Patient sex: F
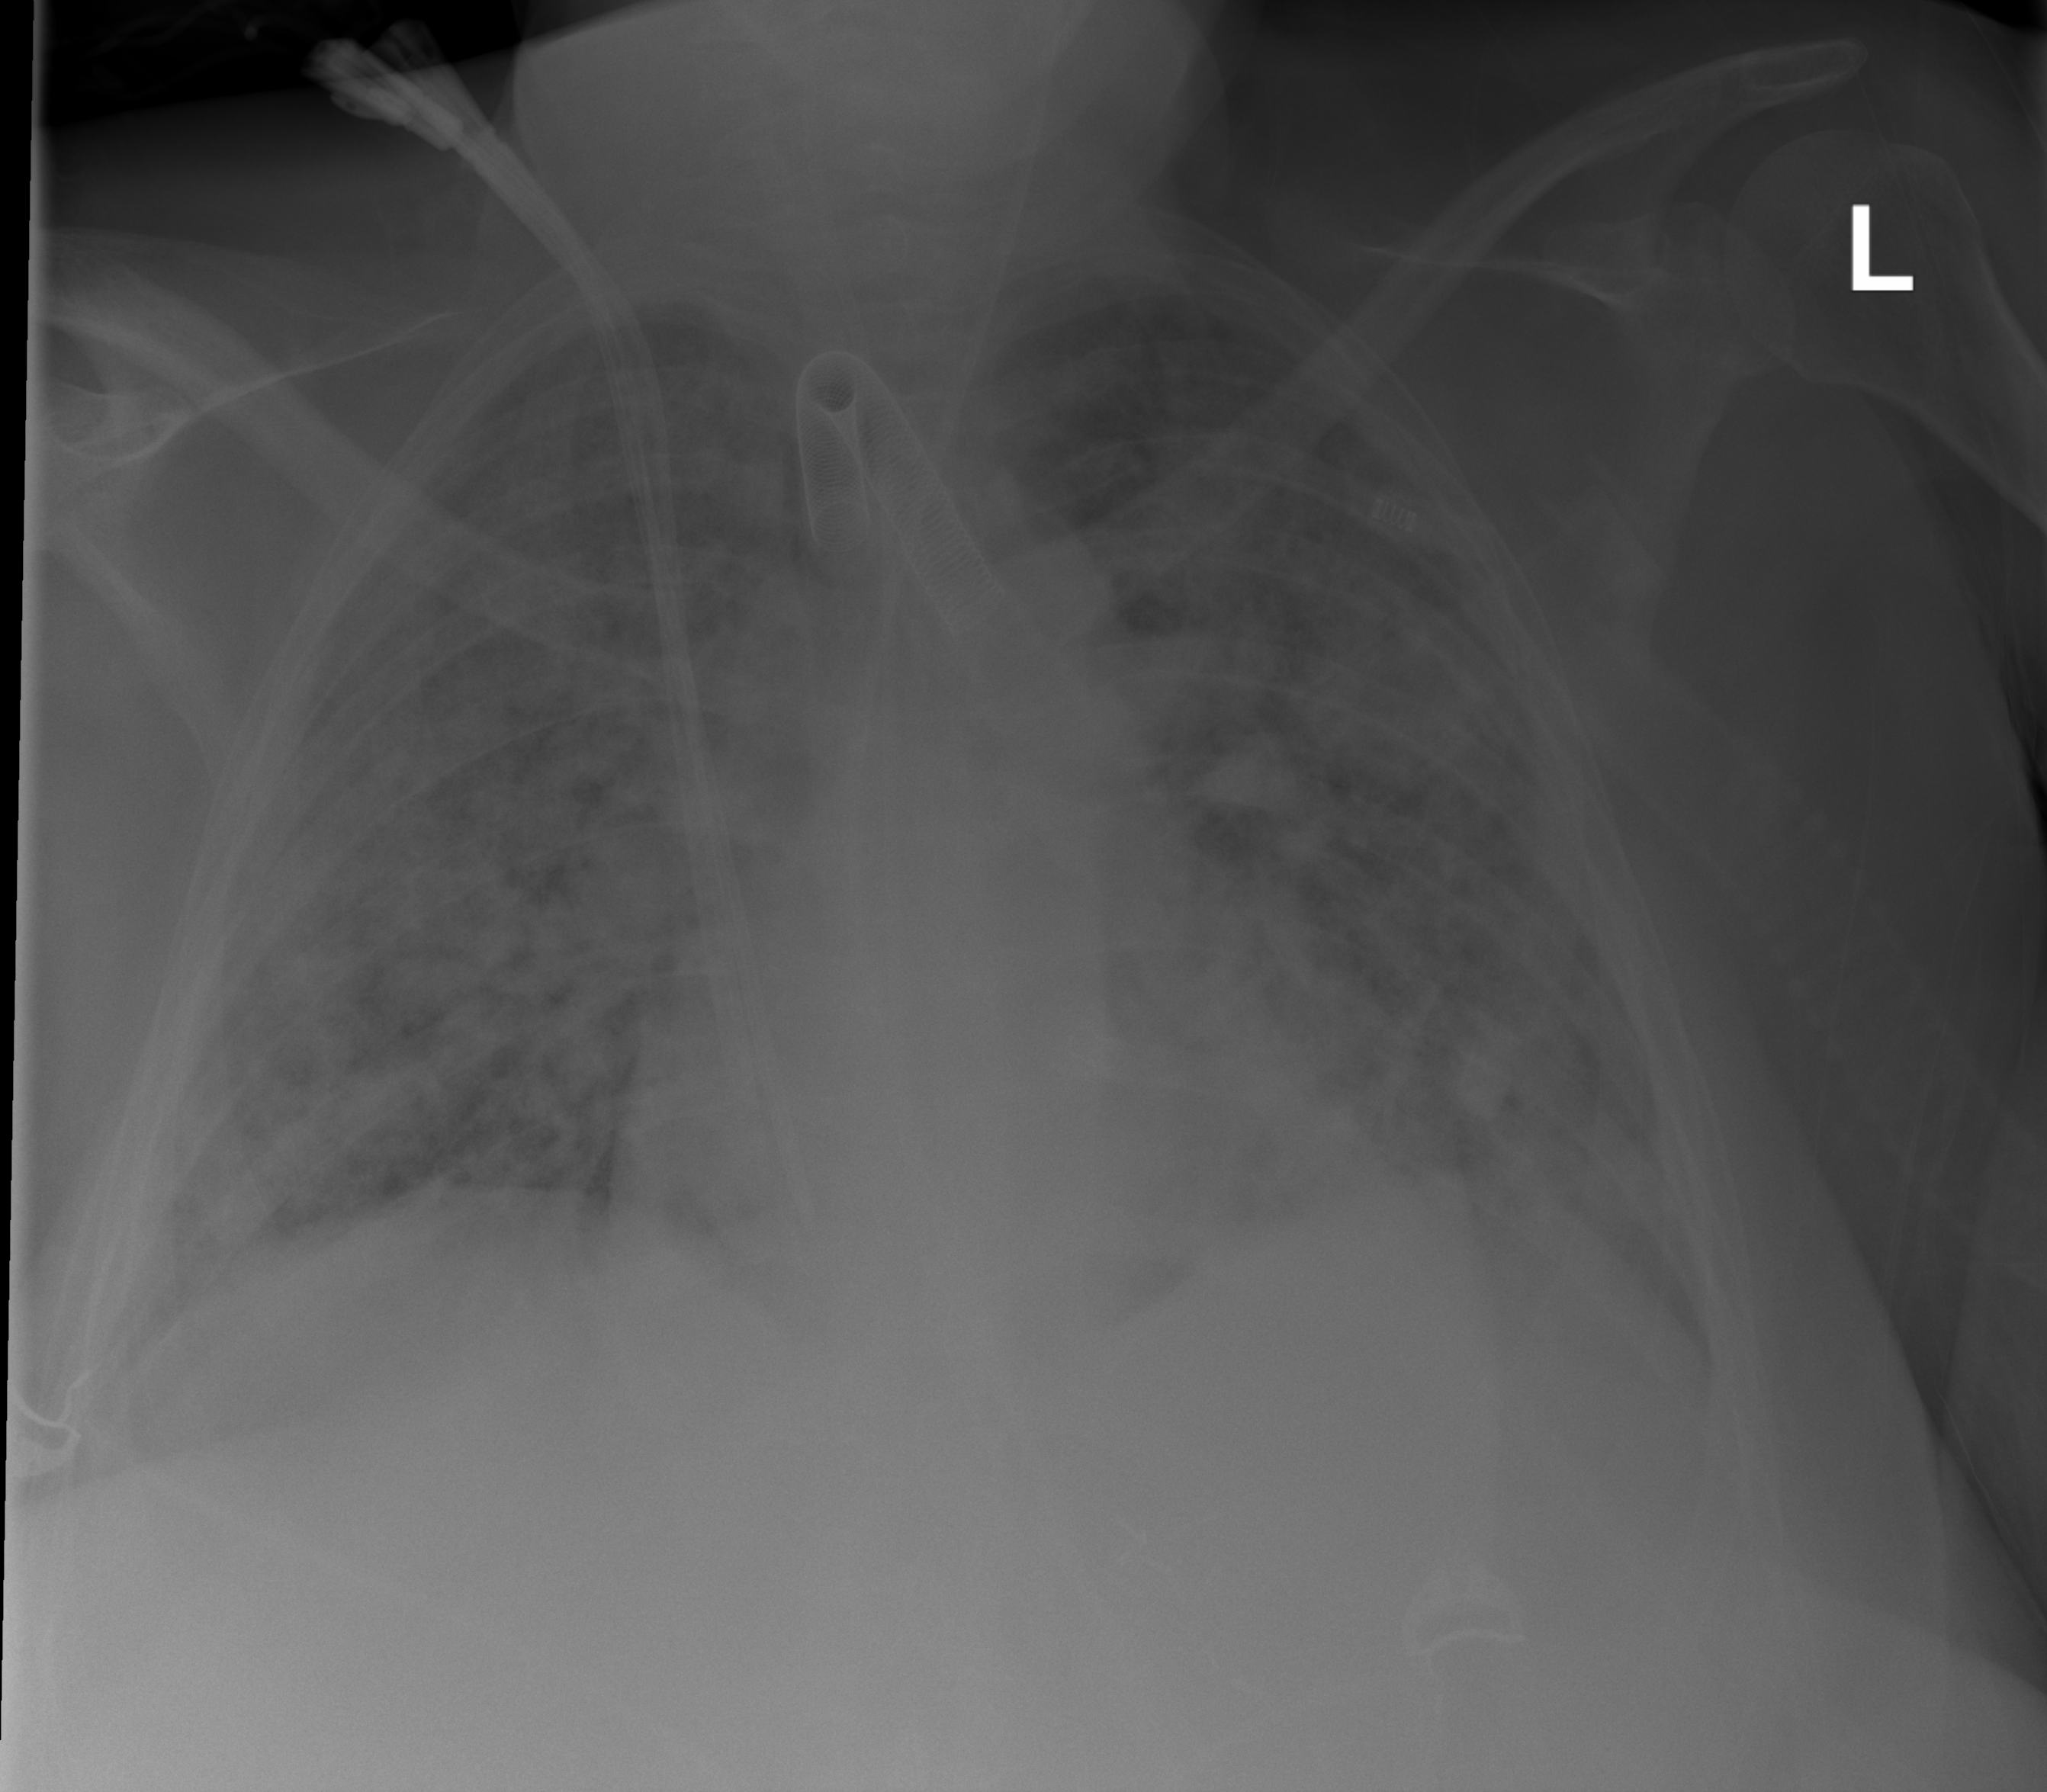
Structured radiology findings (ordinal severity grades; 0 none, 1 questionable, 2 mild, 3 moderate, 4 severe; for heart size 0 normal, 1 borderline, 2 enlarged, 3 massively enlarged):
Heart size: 1
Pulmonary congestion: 1
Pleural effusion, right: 1
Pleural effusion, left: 0
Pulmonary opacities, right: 3
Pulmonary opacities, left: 3
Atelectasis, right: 3
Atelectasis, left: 3